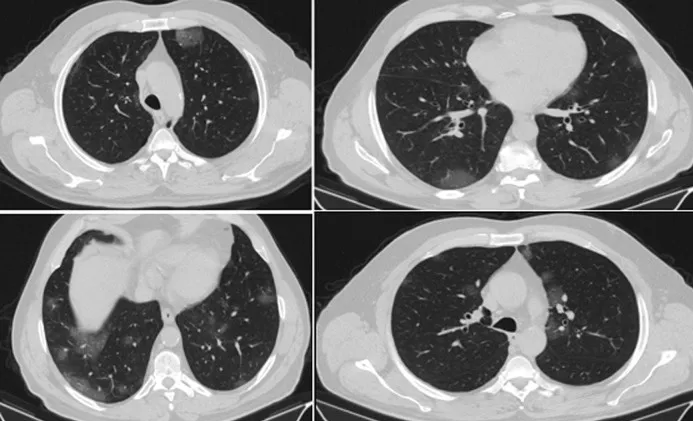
chest computed tomography; widespread, predominantly peripheral multifocal ground glass densities were observed in both lungs.
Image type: radiology (ct)